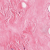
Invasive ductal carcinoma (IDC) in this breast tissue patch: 0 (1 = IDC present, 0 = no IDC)